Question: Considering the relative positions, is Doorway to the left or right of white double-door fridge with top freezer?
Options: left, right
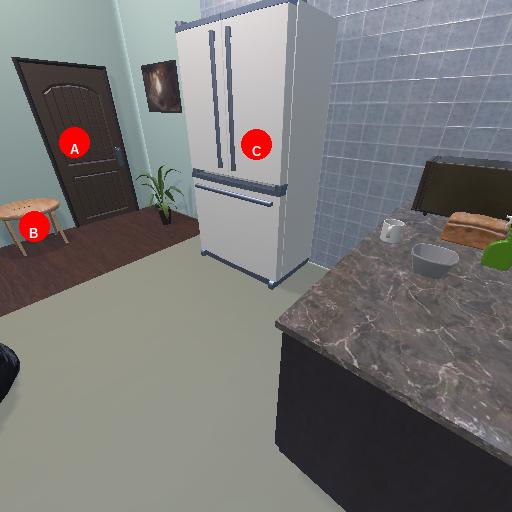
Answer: left